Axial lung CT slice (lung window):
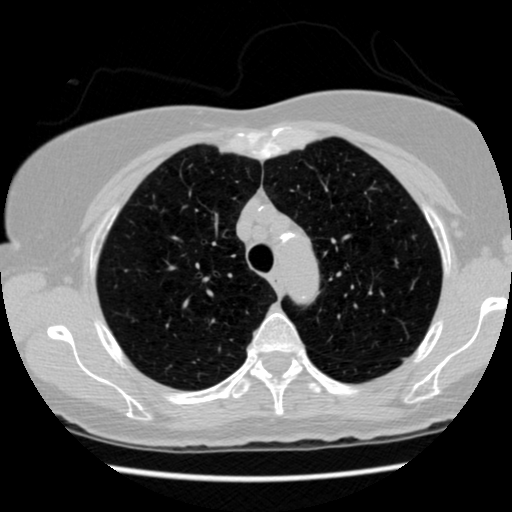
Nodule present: no